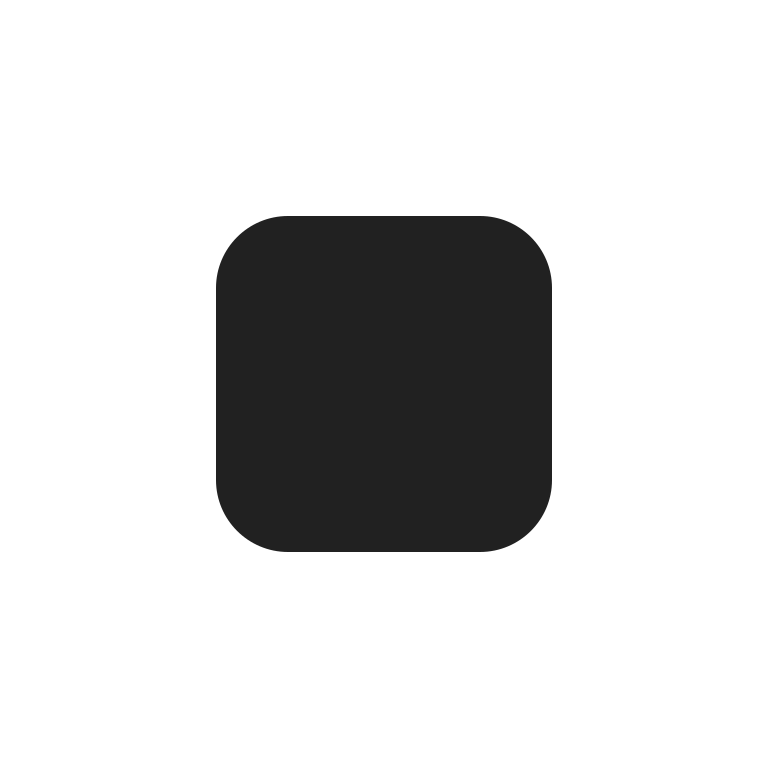
black small square high contrast